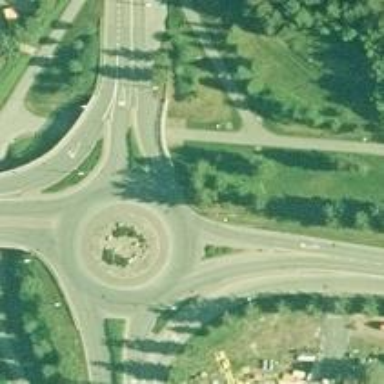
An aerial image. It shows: Secondary road with asphalt surface leading to roundabout junction.